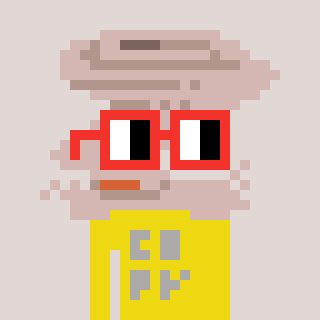
a pixel art character with square red glasses, a tornado-shaped head and a yellow-colored body on a warm background